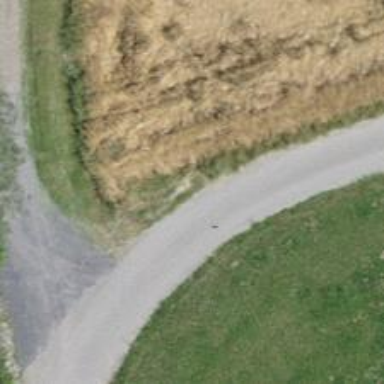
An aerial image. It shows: Paved track with grade 2 quality surface.